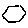
Label: hexagon